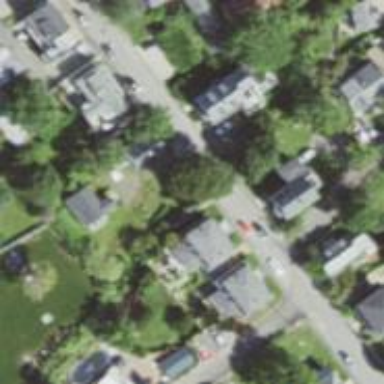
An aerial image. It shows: Residential road.